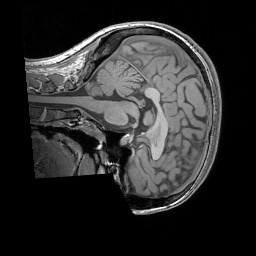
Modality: T1w
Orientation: sagittal
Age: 24
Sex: female
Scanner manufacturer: siemens
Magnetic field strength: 3 T
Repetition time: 1.83 s
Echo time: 0.00303 s